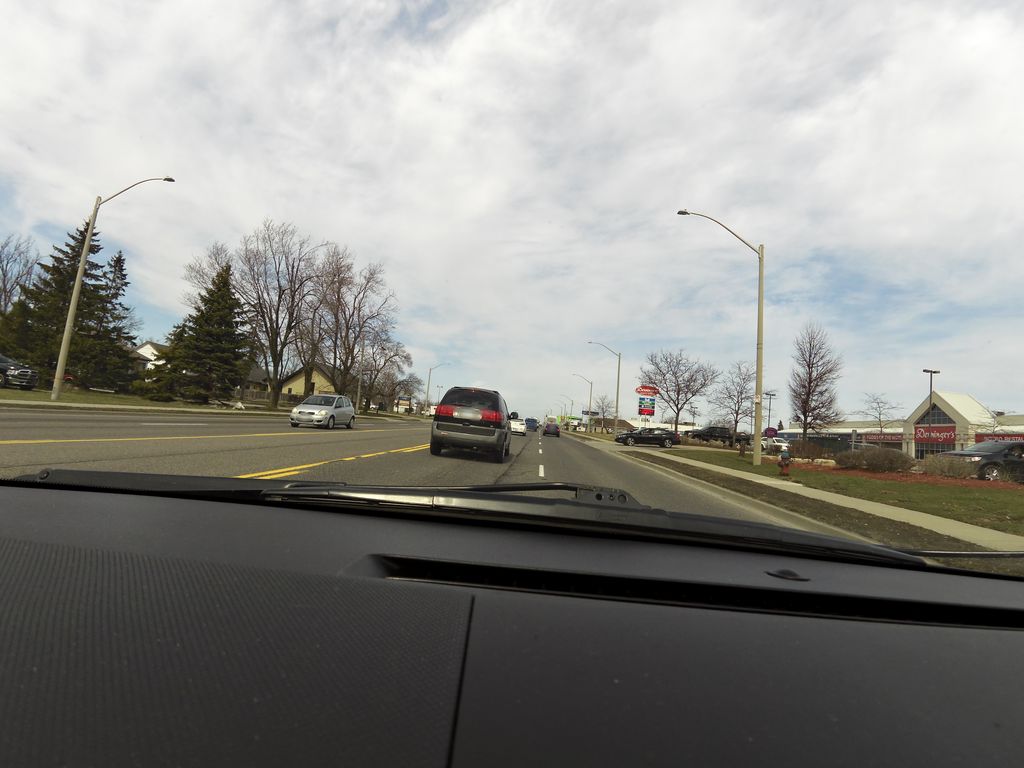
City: hamilton